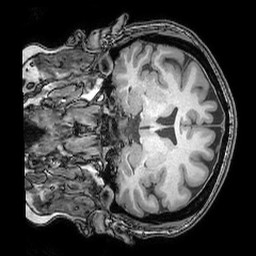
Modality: T1w
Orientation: coronal
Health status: ill
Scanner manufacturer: philips
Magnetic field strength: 3 T
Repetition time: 0.007 s
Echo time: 0.0035 s